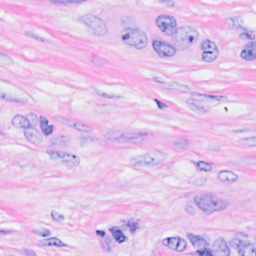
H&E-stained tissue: Breast